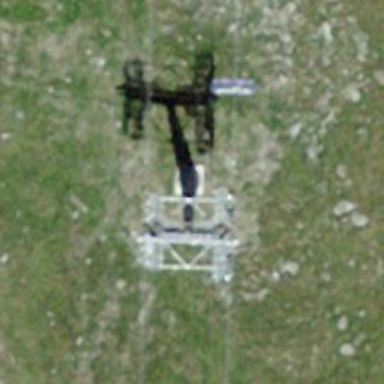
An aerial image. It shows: Pylon used for aerialway.